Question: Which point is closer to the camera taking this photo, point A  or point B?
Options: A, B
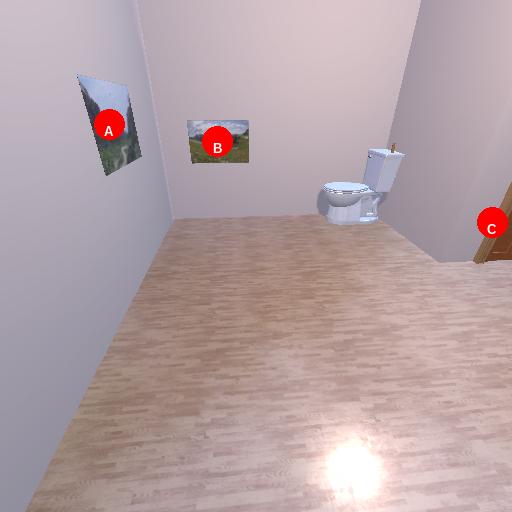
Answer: A